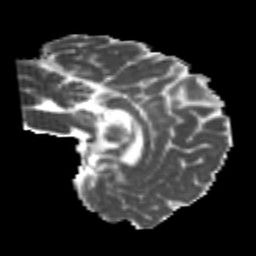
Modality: MD
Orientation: sagittal
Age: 22
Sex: male
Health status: healthy
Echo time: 0.074 s